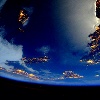
Label: water